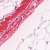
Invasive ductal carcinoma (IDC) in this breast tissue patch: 0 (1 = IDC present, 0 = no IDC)